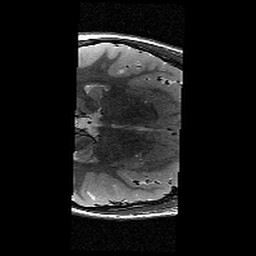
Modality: T2w
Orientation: axial
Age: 13
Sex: female
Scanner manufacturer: siemens
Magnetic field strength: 3 T
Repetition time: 8.46 s
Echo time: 0.067 s